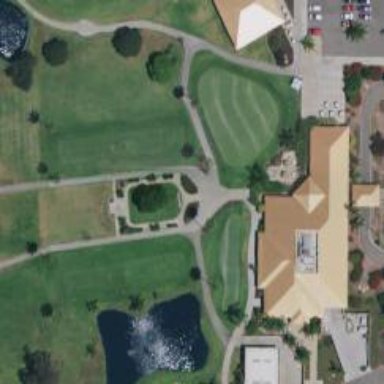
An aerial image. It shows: Path designated for golf carts.